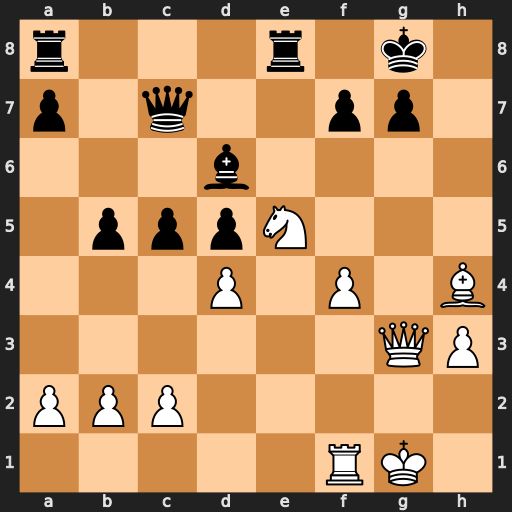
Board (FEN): r3r1k1/p1q2pp1/3b4/1pppN3/3P1P1B/6QP/PPP5/5RK1
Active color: w
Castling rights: -
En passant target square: -
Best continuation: Bf6 Bf8 f5